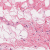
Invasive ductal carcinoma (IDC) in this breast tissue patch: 0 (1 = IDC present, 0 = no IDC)